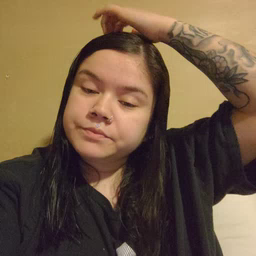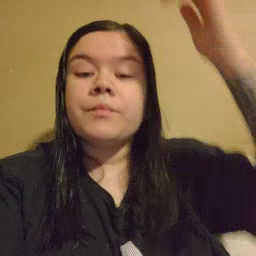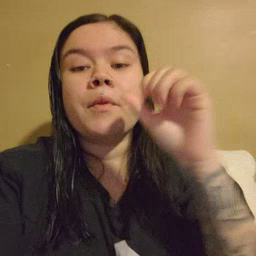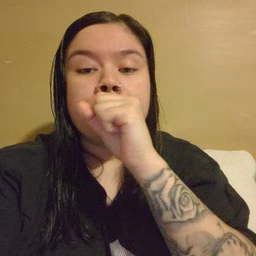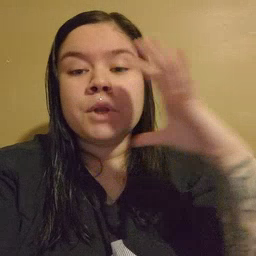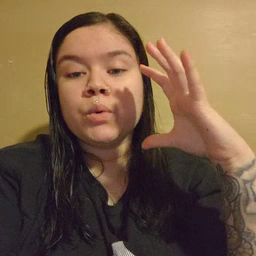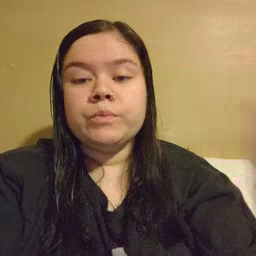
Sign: balloon